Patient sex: M
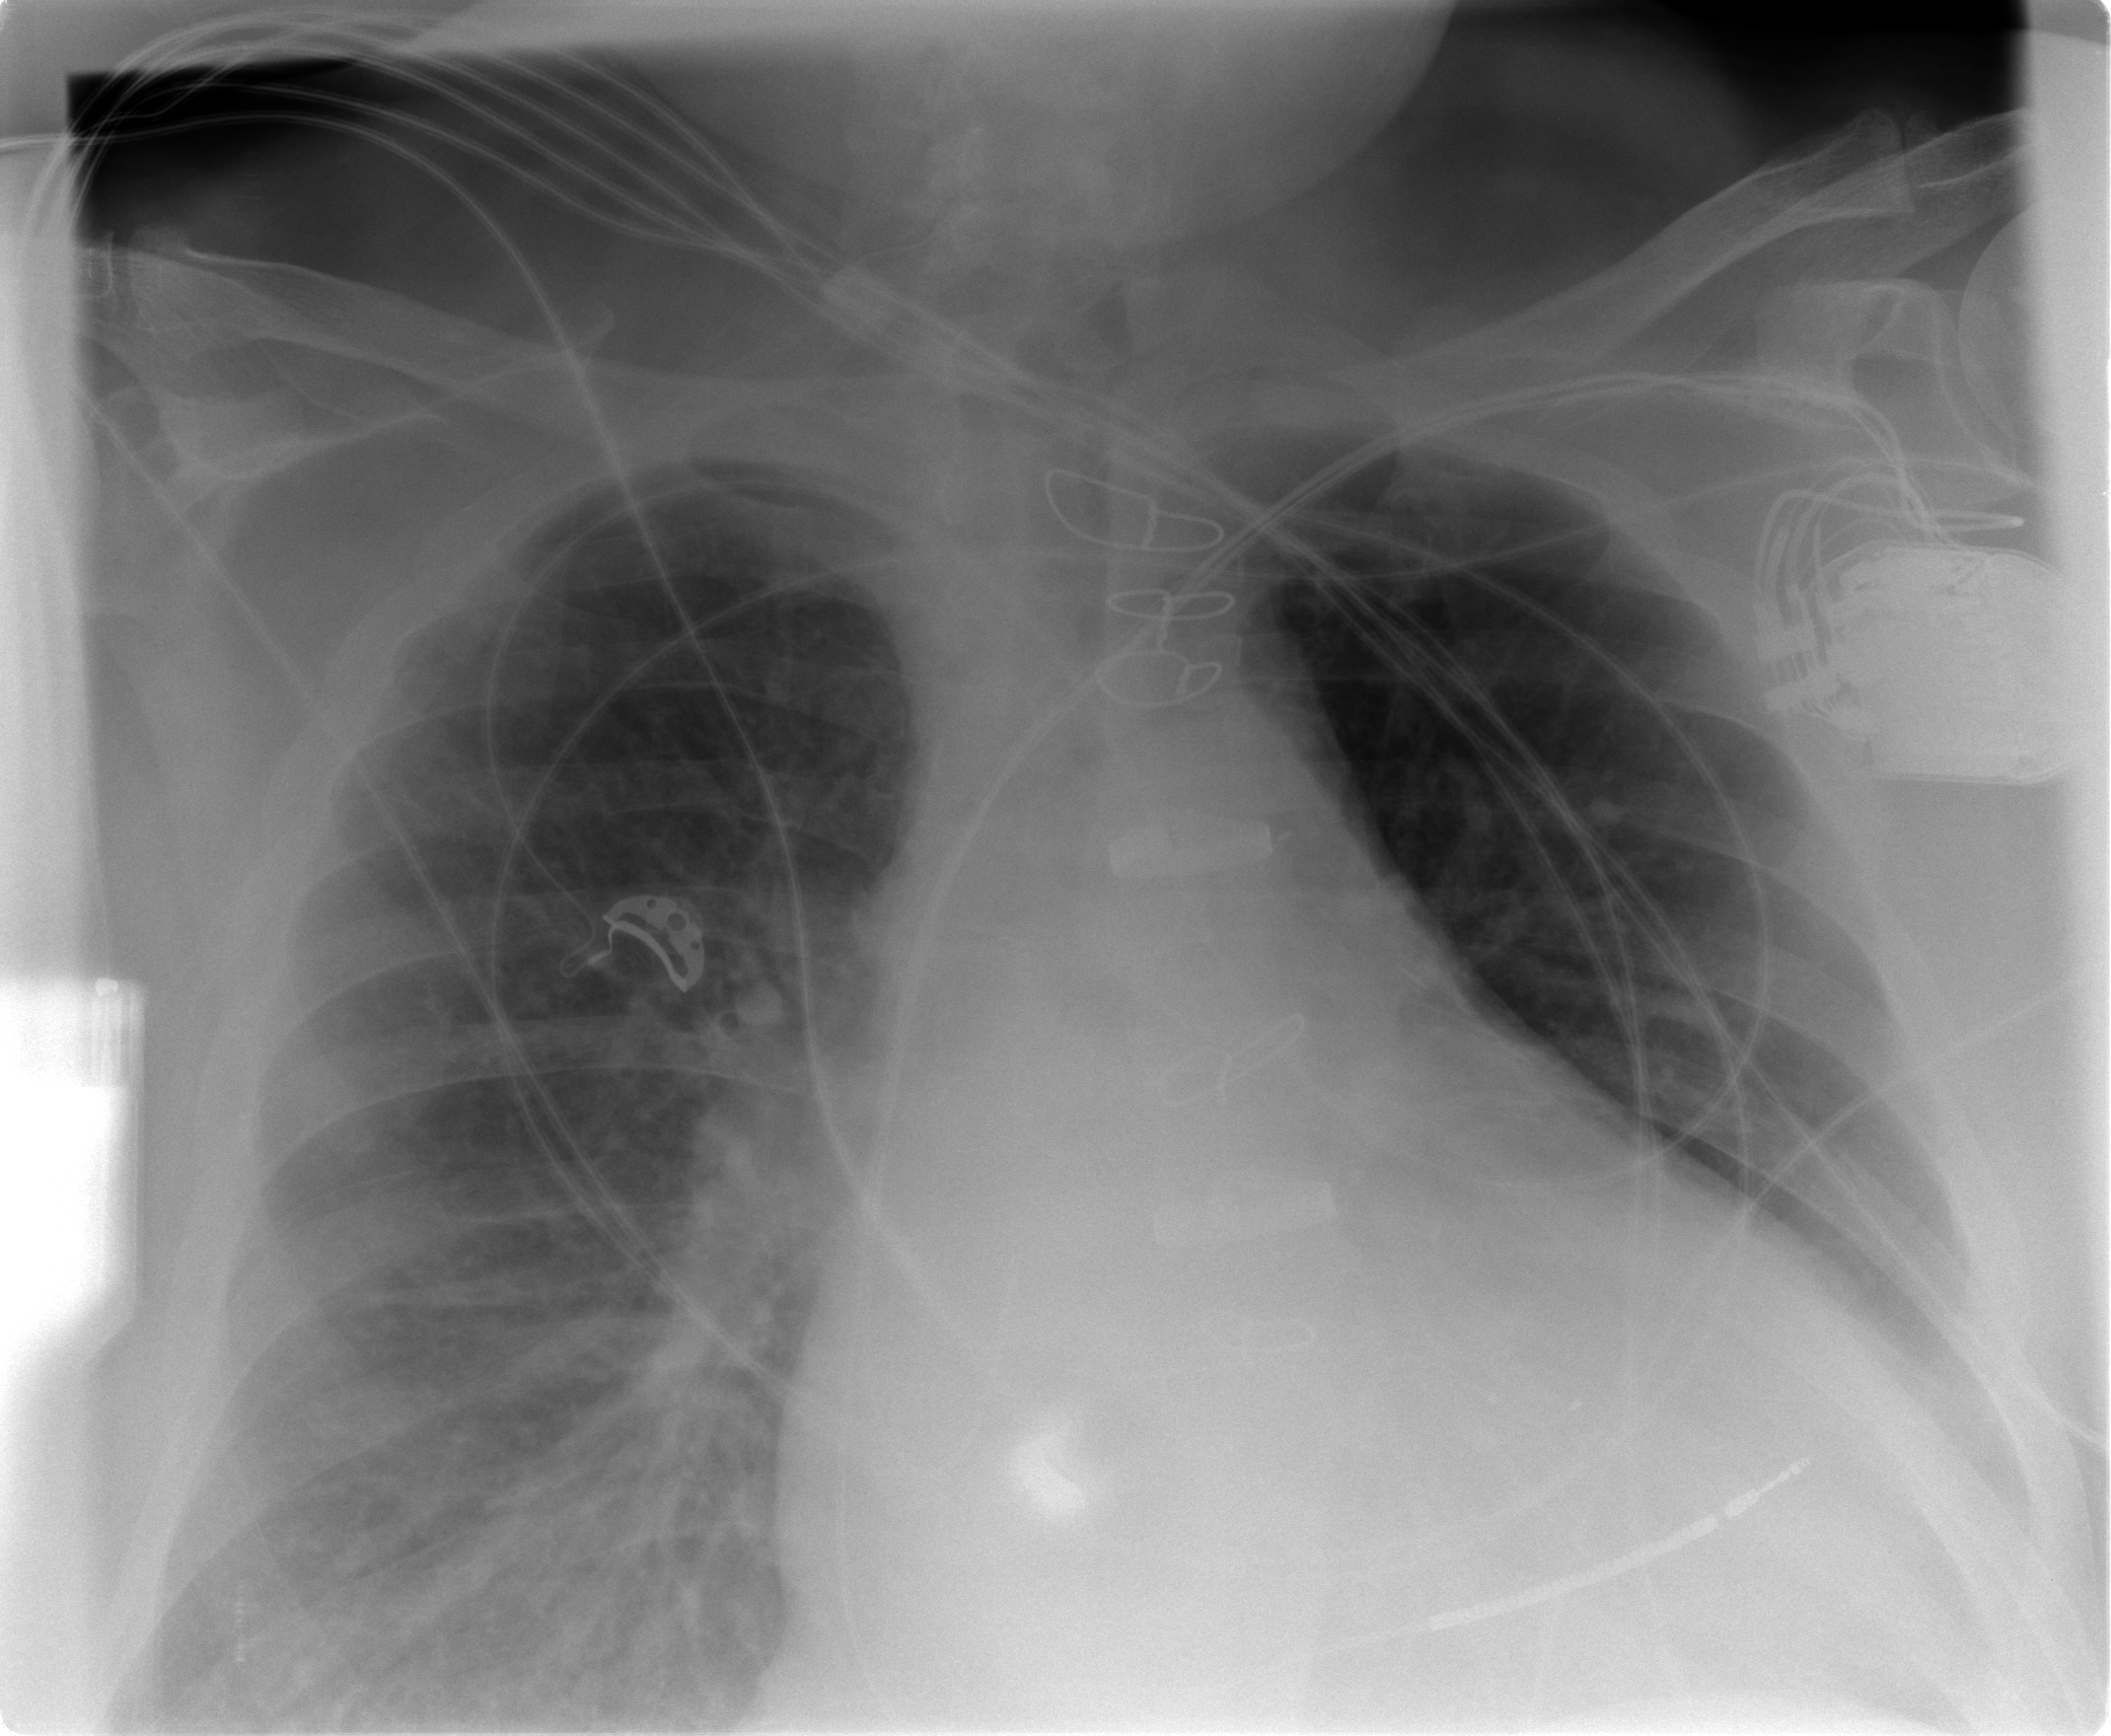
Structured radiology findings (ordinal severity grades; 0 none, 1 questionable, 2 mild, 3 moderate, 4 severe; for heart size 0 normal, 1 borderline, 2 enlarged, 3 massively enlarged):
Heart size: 2
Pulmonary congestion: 2
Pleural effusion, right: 1
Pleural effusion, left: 2
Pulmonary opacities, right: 2
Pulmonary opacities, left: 0
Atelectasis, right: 2
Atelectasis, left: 2